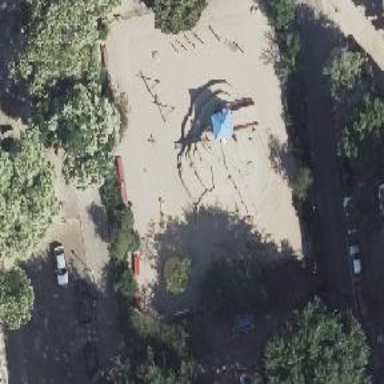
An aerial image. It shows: Playground with water feature.